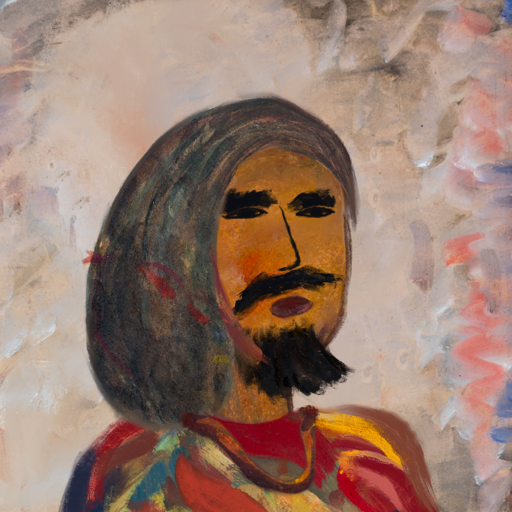
Background: Roy_Bahadur, Head And Neck Side: Pipe, Face Side: Mosgoul, Bust: Mother_And_Son_Son, Hair Side: Gypsy_Mother, Head Accessory: Blank, Second Necklace: Comrade, Necklace: Blank, Baby: Blank